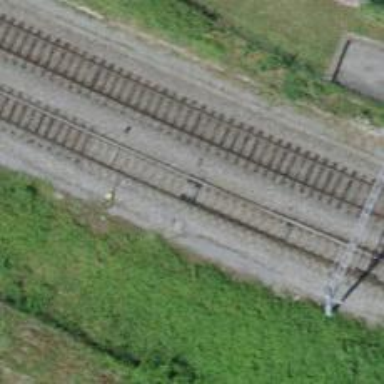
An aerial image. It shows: Railway switch.